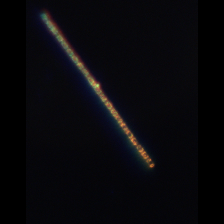
Taxon: Skeletonema
Group: Diatoms